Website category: university
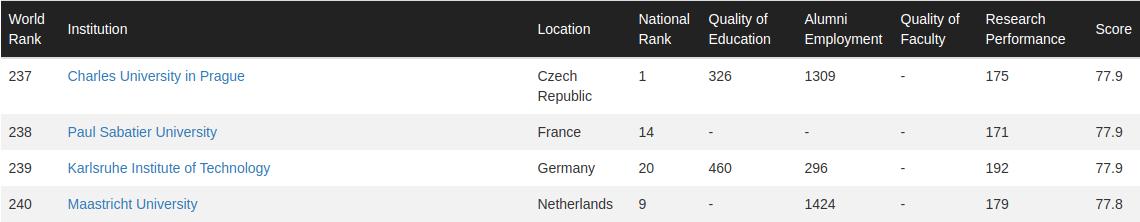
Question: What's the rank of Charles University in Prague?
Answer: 237

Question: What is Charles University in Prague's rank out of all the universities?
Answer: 237

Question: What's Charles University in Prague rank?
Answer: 237

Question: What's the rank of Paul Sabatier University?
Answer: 238

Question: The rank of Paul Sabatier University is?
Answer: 238

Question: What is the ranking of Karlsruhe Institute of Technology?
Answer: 239

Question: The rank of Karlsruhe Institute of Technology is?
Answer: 239

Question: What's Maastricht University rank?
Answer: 240

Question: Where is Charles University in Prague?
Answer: Czech Republic

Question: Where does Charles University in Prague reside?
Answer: Czech Republic

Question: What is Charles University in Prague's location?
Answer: Czech Republic

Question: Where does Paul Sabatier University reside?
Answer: France

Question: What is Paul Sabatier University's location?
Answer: France

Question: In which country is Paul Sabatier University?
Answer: France

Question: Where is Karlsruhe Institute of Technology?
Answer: Germany

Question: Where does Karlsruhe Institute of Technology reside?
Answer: Germany

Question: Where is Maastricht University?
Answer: Netherlands

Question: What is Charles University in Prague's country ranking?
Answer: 1

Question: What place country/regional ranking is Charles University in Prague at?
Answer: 1

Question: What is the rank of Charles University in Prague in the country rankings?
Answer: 1

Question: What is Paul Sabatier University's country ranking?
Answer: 14

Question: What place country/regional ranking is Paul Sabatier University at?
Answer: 14

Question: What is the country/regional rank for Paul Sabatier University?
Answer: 14

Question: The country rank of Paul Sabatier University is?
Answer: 14

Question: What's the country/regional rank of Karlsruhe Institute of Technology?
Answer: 20

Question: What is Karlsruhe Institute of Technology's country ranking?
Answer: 20

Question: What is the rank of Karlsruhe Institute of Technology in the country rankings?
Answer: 20

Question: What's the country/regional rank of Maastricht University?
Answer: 9

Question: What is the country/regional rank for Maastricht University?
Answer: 9

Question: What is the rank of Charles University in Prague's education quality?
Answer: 326

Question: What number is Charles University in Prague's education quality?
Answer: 326

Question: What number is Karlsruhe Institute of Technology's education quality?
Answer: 460

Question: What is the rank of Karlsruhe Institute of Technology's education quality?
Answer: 460

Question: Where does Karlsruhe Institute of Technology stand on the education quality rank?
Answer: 460

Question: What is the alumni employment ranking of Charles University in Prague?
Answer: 1309

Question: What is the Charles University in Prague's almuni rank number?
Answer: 1309

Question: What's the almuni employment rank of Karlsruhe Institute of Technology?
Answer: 296